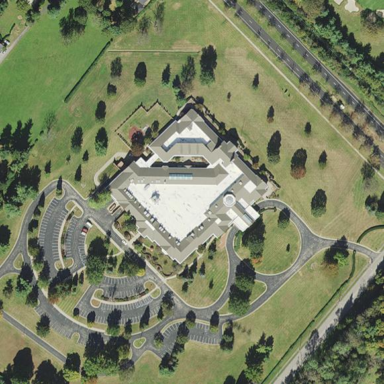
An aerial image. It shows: Healthcare facility identified as hospital.